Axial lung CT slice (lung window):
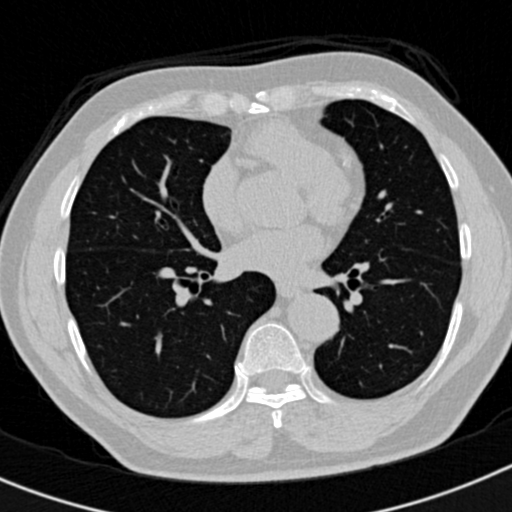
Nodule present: no